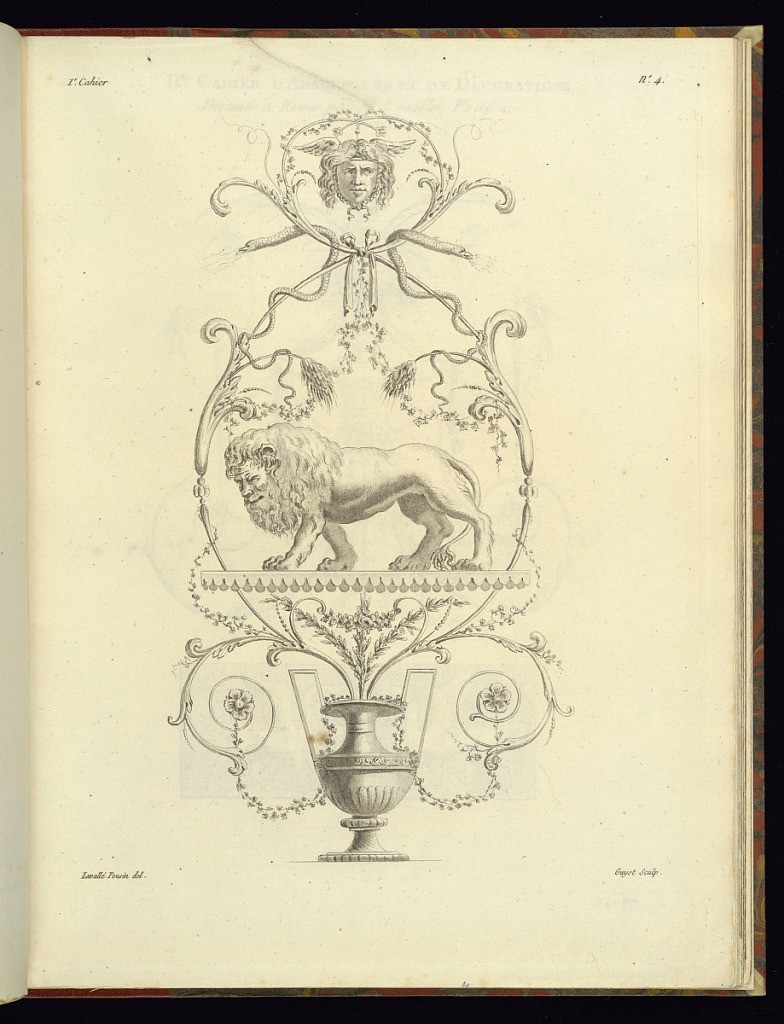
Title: Arabesque Design
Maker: Etienne de Lavallée, French, 1735 – 1802
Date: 1788
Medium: Etching and aquatint on laid paper
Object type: Print
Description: Vertical arabesque ornament design featuring a lion on a platform framed by scrolling acanthus leaf motifs, rosettes, festoons of flowers, a vase below and the winged head of apollo above with two snakes. The plate is signed and numbered.